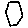
Label: hexagon